Question: I read BOL but could not figure it out.
When i exec sp_configure it shows just

Here I can not see if NOCOUNT or ANSI_WARNINGS are SET ON by befault.
How can I do that?
Thanks.
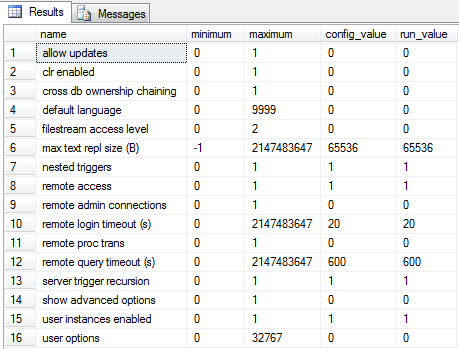
Answer: You can see the defaults here:
<URL>
You can check your own settings using:
'''
DBCC USEROPTIONS;
'''
And you can check any other session's settings using various columns in <URL>.